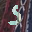
Label: 5